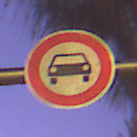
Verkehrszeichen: VerbotKraftwagen
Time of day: Night
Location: Outdoor (Urban)
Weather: Clear
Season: NotSpecified
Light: Artificial